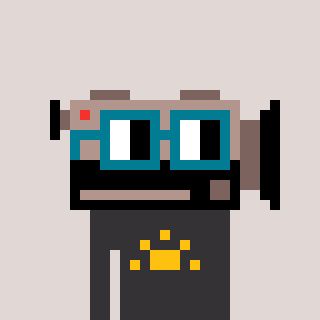
a pixel art character with square dark green glasses, a camcorder-shaped head and a grayscale-colored body on a warm background